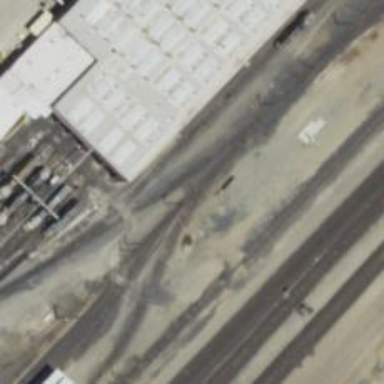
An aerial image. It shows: Railway yard in service.